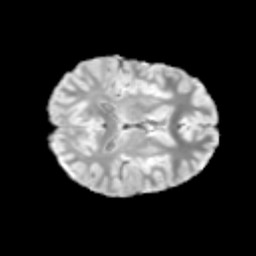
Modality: T2w
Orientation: axial
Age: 12
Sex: male
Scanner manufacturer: siemens
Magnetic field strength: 3 T
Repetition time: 3.8 s
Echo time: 0.07 s